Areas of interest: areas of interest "Nanjing Broadcasting and Television Station (Inner Ring East Line)"
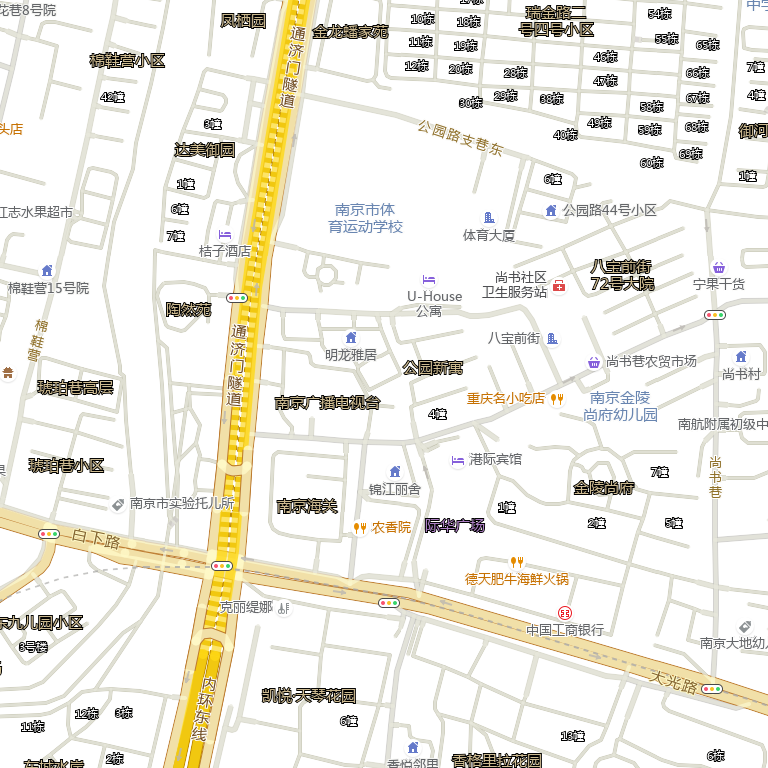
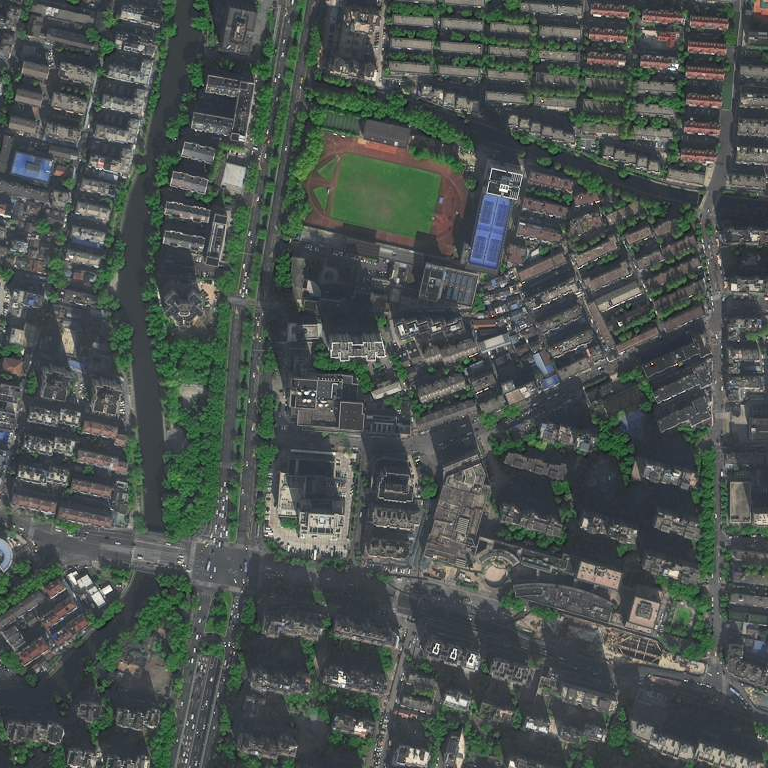